Field crop: maize
Growth stage: 2
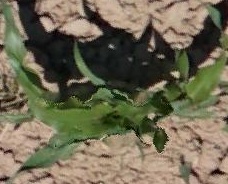
Species: maize